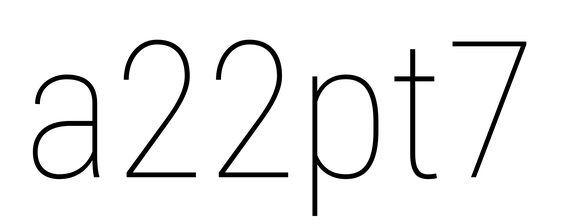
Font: Roboto_Condensed_Thin